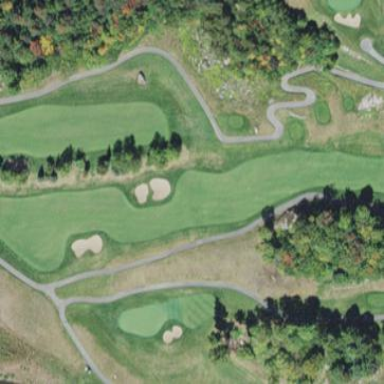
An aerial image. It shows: Scenic golf fairway.